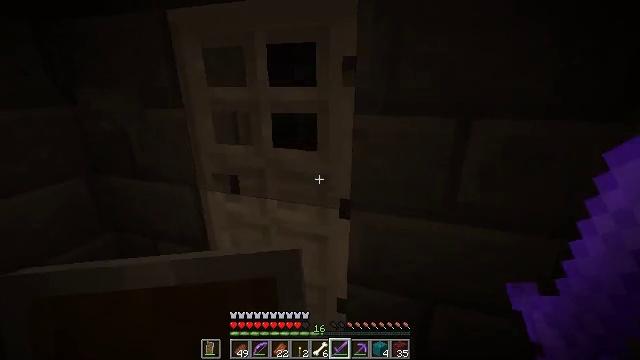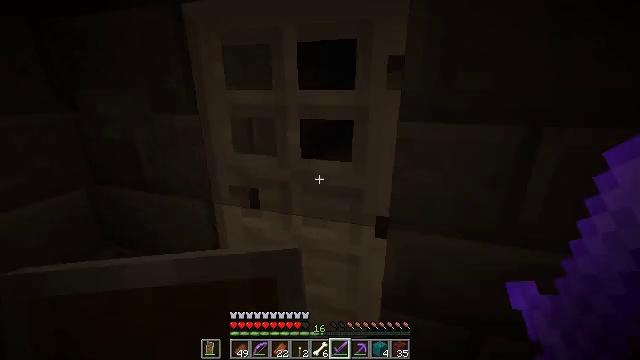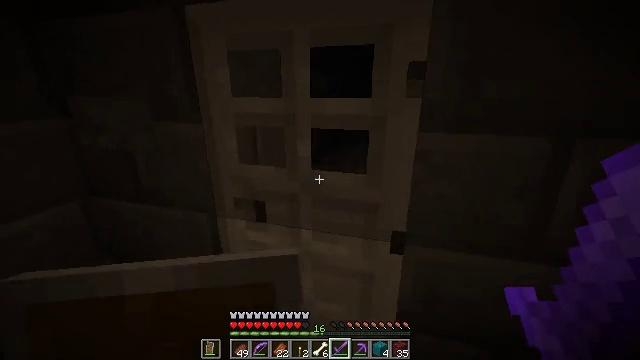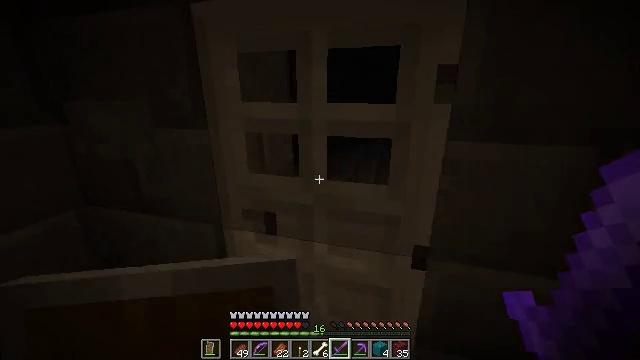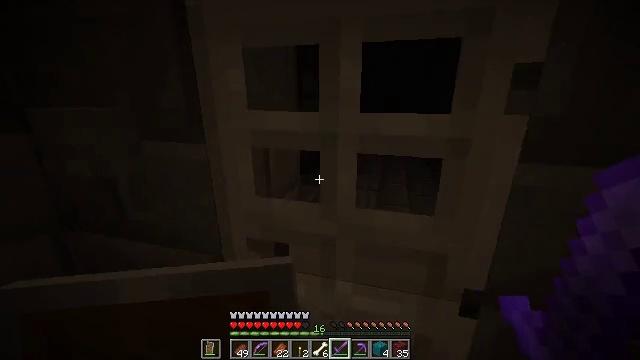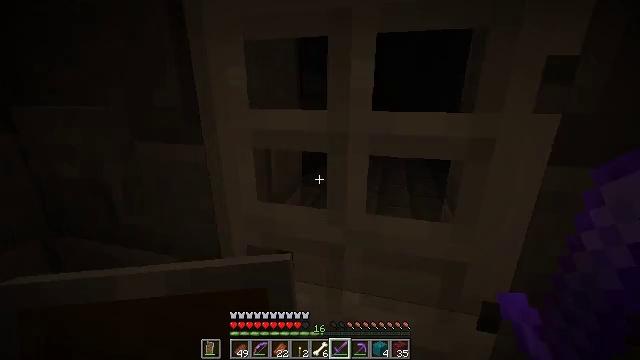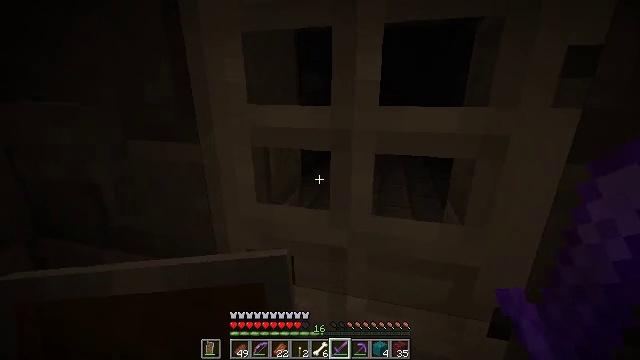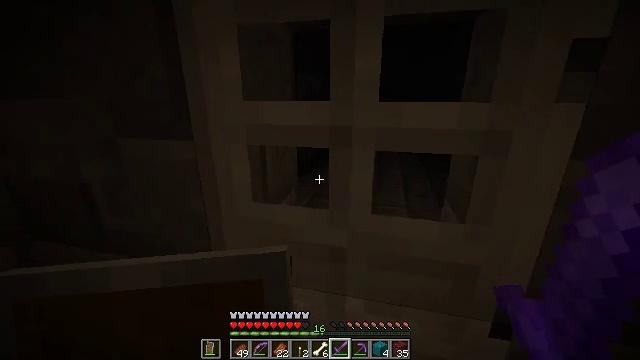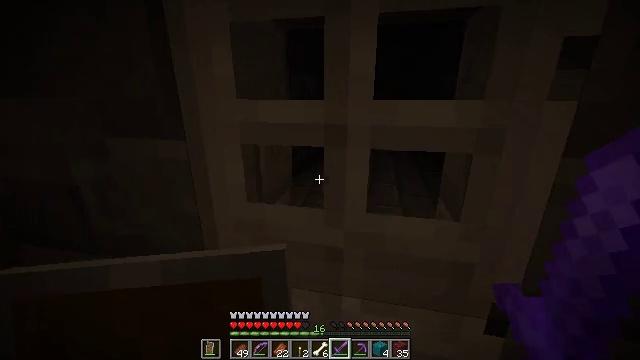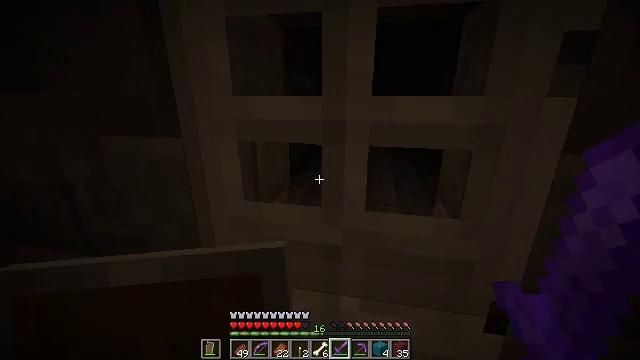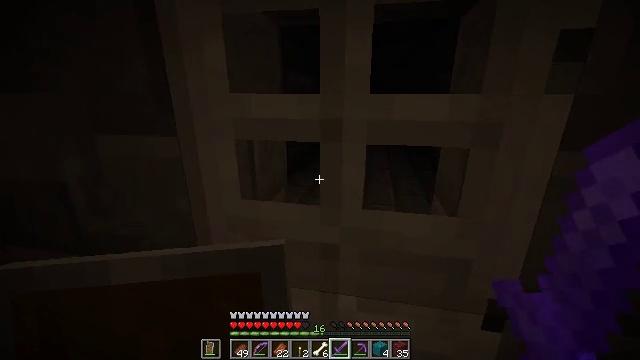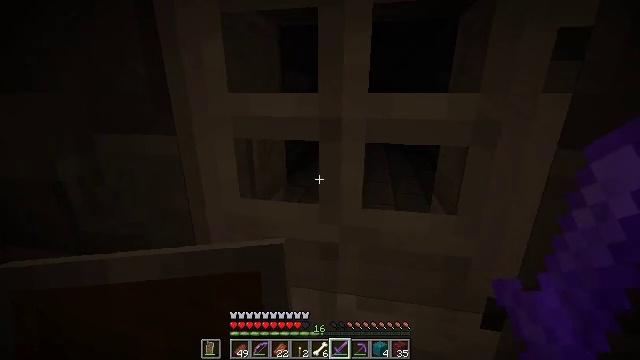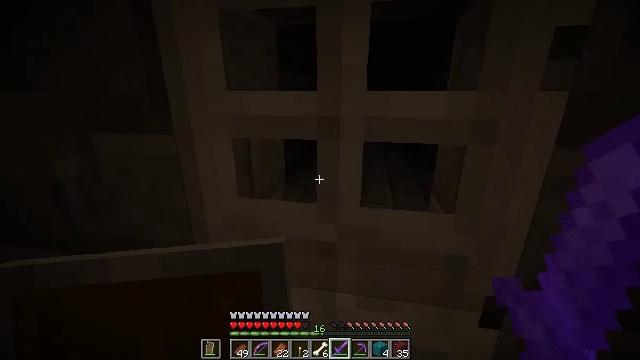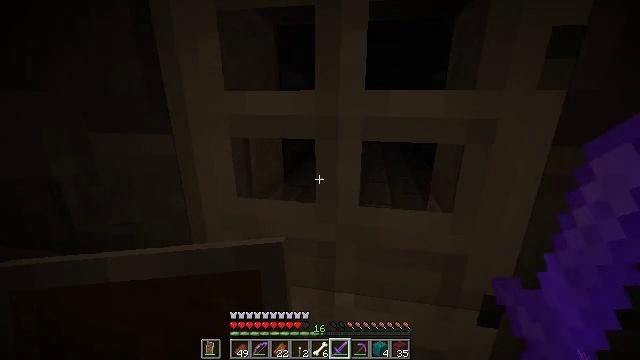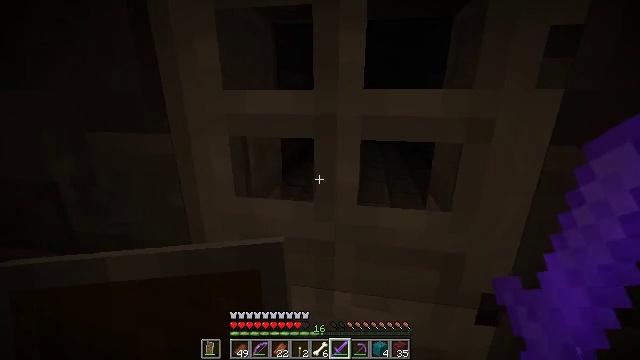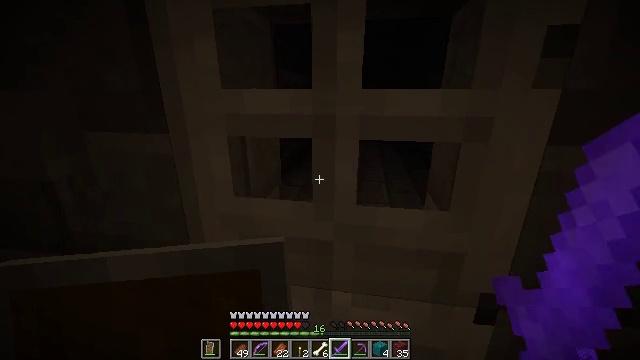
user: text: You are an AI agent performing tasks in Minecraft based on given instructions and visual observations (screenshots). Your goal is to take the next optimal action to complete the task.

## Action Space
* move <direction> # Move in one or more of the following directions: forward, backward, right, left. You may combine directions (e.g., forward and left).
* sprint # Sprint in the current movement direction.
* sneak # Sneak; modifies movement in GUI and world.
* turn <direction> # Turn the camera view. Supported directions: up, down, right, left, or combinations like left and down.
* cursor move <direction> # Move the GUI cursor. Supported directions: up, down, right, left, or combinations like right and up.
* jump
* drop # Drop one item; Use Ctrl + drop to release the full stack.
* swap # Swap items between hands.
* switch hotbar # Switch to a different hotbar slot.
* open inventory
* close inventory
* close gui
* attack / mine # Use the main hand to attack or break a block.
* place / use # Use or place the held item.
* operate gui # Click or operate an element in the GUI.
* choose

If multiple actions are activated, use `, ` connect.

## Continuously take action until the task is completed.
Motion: motion action
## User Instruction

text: Left click on the iron door to break it.
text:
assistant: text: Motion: move forward and move left
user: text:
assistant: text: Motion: move forward and move left
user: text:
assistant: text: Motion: move forward
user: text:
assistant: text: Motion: no_op
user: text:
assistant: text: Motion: no_op
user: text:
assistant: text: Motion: no_op
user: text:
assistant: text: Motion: no_op
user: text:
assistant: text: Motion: turn right
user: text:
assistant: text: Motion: no_op
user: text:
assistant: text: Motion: no_op
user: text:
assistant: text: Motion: no_op
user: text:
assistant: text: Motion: no_op
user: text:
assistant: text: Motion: no_op
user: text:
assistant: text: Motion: no_op
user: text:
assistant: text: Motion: no_op
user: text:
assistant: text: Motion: no_op
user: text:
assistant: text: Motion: no_op
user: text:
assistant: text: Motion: no_op
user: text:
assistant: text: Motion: no_op
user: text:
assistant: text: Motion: no_op
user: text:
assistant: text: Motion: no_op
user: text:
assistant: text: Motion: no_op
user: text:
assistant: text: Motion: no_op
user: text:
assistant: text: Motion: no_op
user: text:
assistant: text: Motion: no_op
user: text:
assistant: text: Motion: no_op
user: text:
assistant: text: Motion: no_op
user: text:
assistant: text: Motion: no_op
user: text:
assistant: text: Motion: no_op
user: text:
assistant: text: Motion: no_op